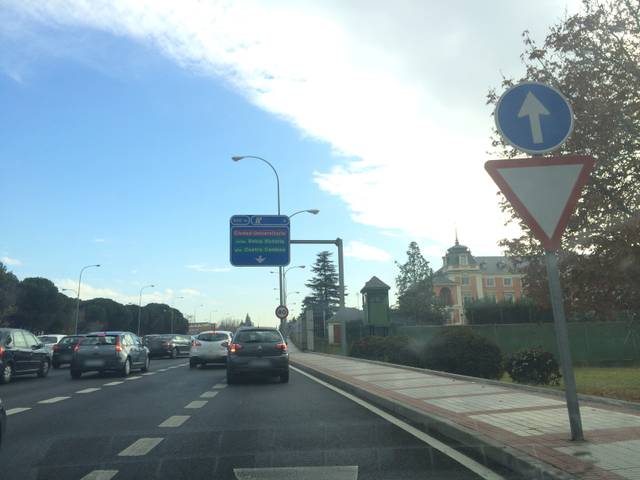
Region: Spain
Coordinates: 40.447, -3.735